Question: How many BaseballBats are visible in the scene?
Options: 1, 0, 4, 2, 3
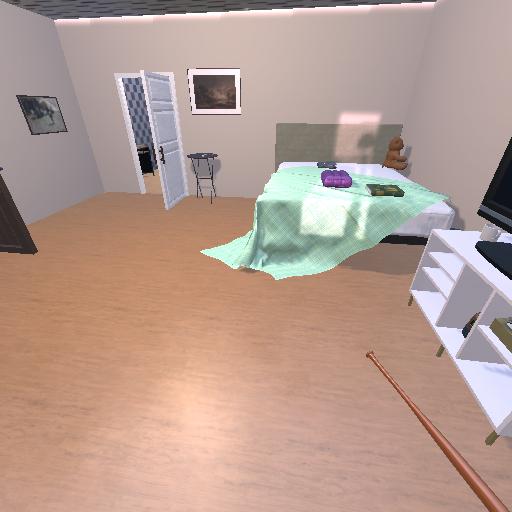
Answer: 1